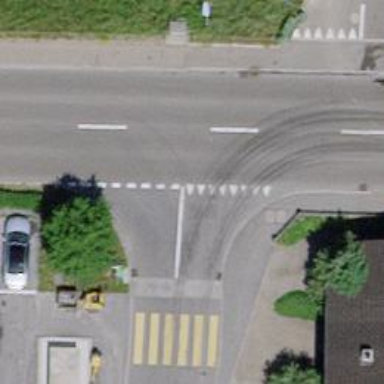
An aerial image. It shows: Road with "give way" sign.